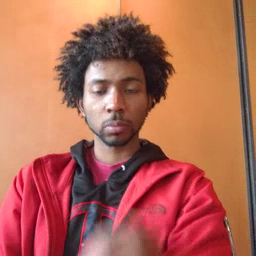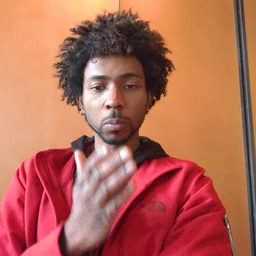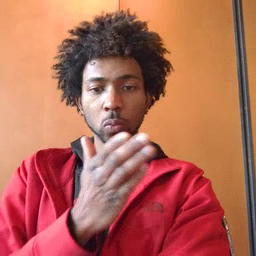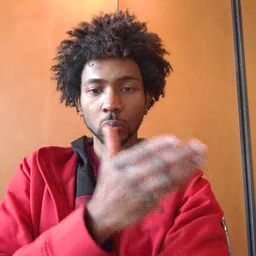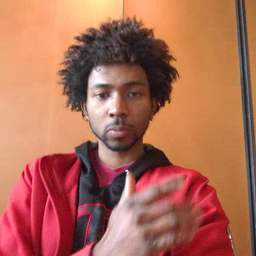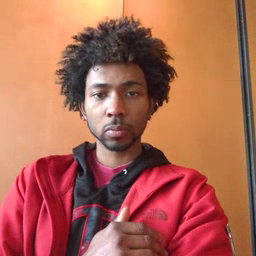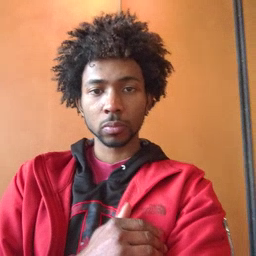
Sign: boat